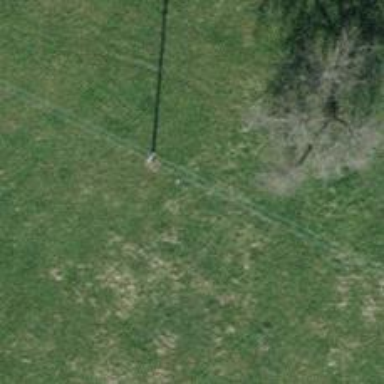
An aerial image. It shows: Power pole.